Question: I don't know if this question is off topic here on SO, so if it is please comment below and I will delete it right away!
I'm wondering if anyone out there would take the time to "dumb" down and explain this XKCD comic for me? I don't understand the entropy part, and why the password that's easy for us (humans) to remember has higher entropy.
Also, is there a way to explain this misinformation in regards to passwords that we have come to accept as common knowledge?

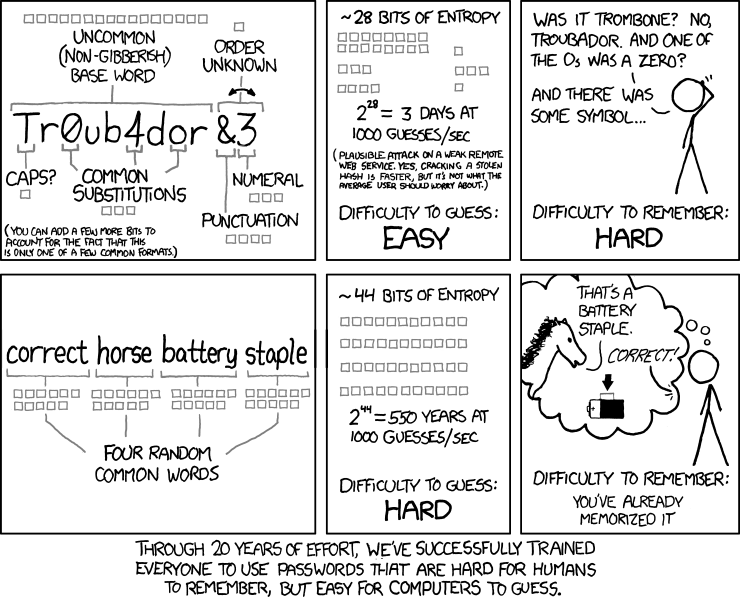
Answer: There is a own wiki just dedicated to explain xkcd comics <URL>
The explanation for this particular comic can be found here: 'http://www.explainxkcd.com/wiki/index.php/936:_Password_Strength'